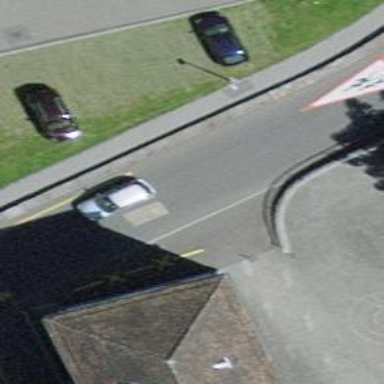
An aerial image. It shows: Bollard barrier.